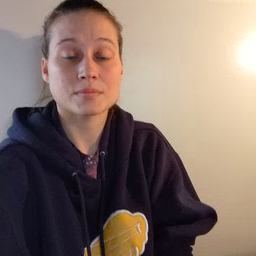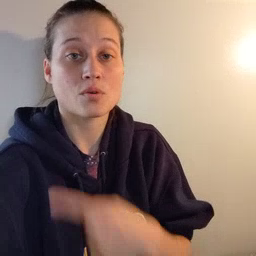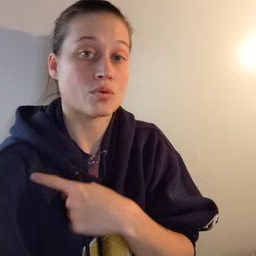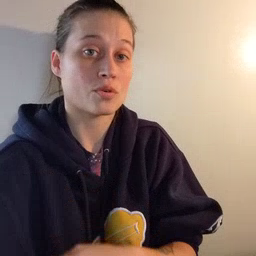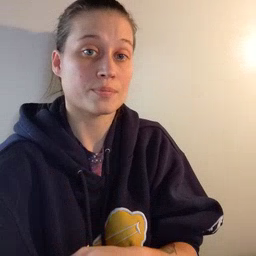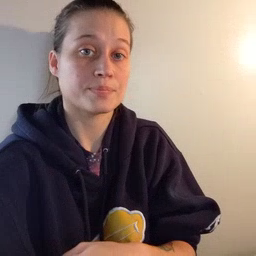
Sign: arm